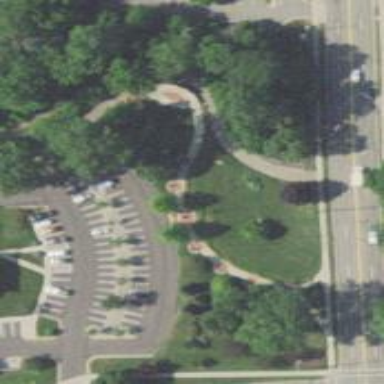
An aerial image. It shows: Memorial site with historic significance.